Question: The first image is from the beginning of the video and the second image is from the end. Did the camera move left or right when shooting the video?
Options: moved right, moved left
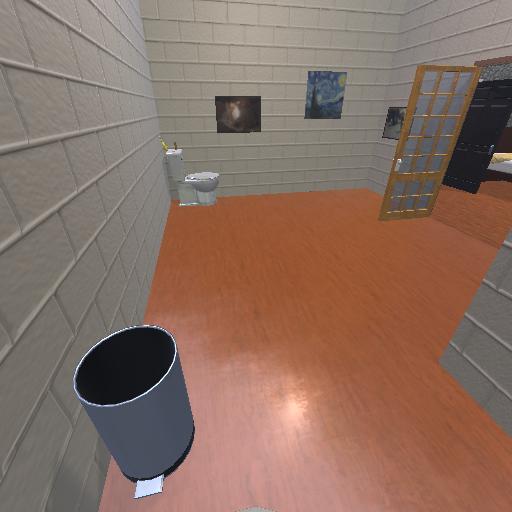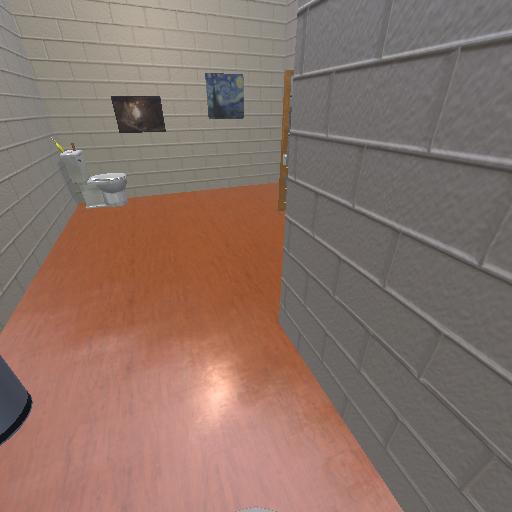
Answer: moved right